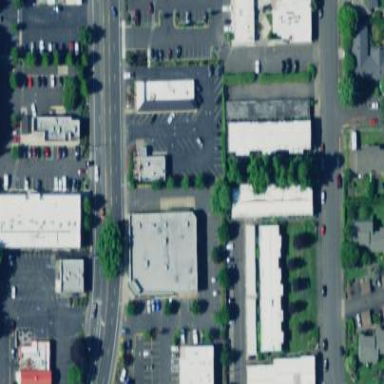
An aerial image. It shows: Commercial area.